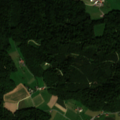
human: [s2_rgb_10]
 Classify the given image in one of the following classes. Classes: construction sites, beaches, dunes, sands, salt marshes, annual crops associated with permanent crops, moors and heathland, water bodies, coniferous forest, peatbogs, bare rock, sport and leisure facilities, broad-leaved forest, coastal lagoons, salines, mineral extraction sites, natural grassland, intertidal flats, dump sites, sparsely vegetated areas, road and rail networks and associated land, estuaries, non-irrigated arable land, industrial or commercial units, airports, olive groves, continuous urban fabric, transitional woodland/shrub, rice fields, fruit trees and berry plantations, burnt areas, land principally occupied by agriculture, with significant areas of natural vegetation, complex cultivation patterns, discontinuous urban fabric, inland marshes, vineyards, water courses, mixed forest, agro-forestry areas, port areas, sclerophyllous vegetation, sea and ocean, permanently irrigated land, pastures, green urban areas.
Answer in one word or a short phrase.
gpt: discontinuous urban fabric, non-irrigated arable land, broad-leaved forest, mixed forest, transitional woodland/shrub